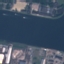
Label: River